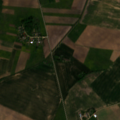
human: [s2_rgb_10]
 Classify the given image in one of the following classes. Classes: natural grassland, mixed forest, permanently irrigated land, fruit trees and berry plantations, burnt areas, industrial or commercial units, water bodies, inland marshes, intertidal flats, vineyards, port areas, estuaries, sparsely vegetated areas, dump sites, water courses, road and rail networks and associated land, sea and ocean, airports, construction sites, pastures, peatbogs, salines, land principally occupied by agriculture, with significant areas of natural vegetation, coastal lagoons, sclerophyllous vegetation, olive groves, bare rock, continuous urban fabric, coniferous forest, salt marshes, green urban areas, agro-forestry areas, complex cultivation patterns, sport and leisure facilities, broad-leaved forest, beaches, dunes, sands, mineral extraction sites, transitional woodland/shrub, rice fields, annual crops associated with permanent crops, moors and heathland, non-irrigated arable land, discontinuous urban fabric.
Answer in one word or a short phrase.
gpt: non-irrigated arable land, complex cultivation patterns, broad-leaved forest